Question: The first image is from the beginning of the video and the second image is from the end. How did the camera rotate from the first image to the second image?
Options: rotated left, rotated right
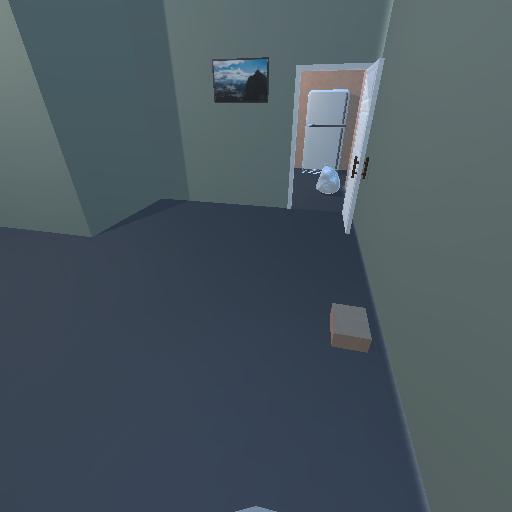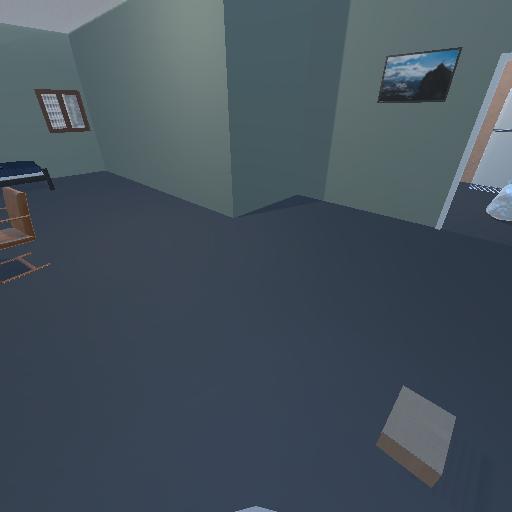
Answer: rotated left